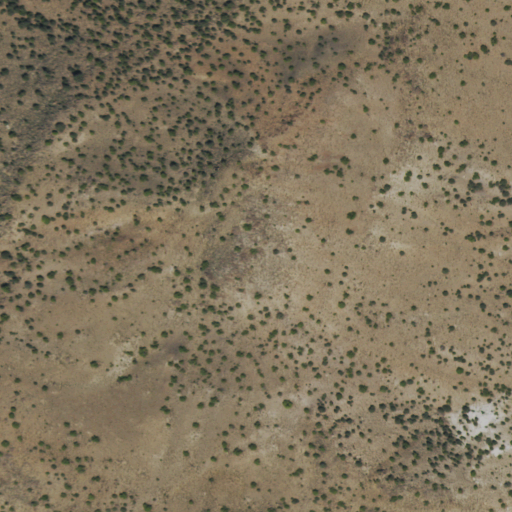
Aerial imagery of mountain in Nevada named Eagle Peak containing shrub and evergreen forest